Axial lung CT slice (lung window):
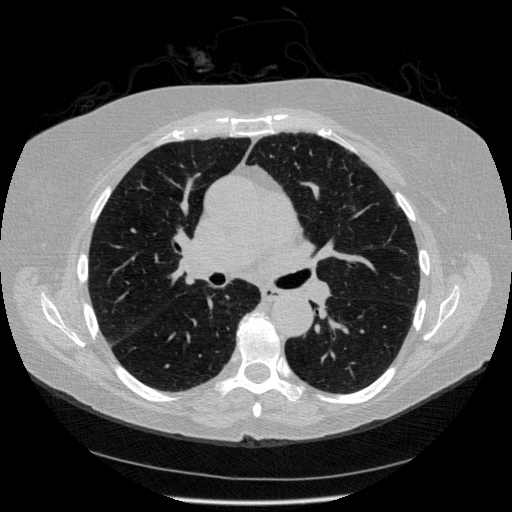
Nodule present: no